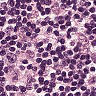
Metastatic tissue present: no